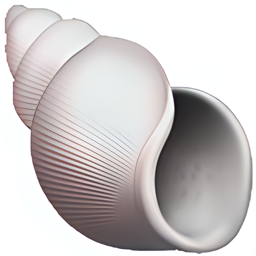
Name: spiral shell
Emoji: 🐚
Group: Animals & Nature
Sub-group: animal-marine